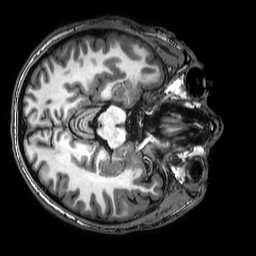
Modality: T1w
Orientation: axial
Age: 24
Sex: male
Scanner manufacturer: philips
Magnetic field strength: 3 T
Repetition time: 0.008132 s
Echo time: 0.00373 s